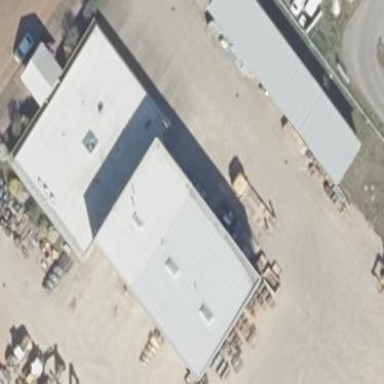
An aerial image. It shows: Industrial building with flat roof.